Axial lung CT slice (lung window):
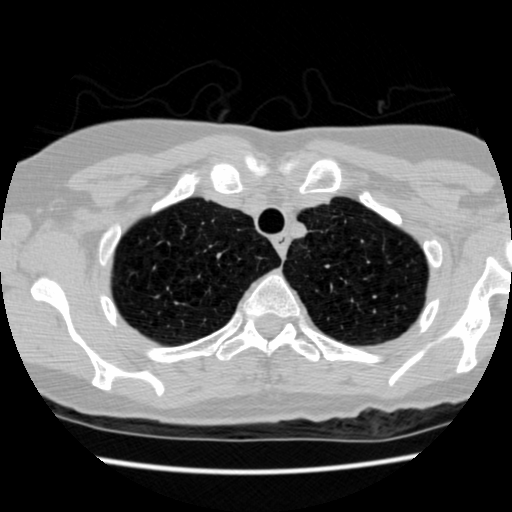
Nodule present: no